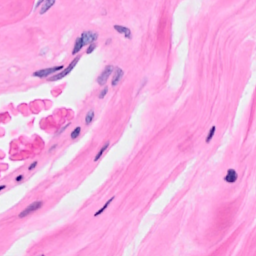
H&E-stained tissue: Breast